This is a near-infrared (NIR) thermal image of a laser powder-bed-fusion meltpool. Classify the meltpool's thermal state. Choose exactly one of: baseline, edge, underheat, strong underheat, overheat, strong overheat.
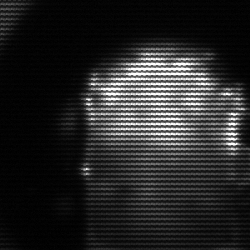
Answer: baseline